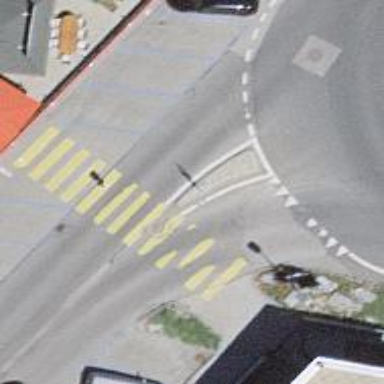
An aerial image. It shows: Marked zebra crossing on the road.